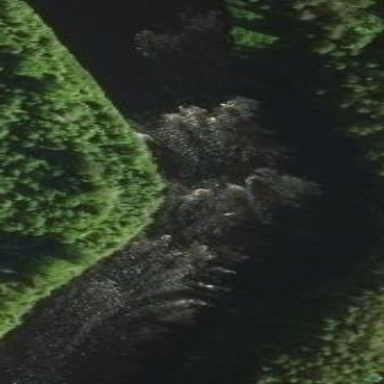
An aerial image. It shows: River with rapids flowing through natural water environment.